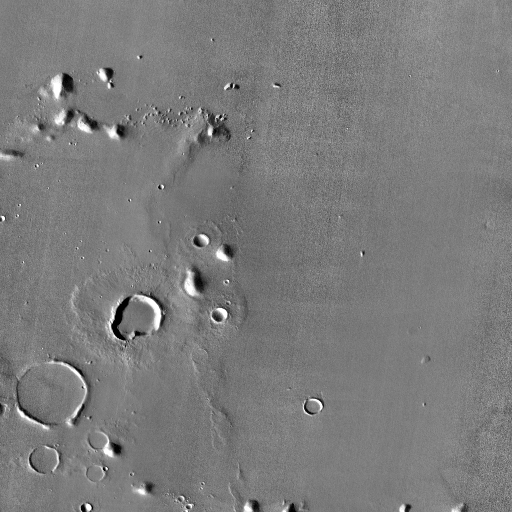
Crater classes present: Background, Other, Layered, Buried, Secondary